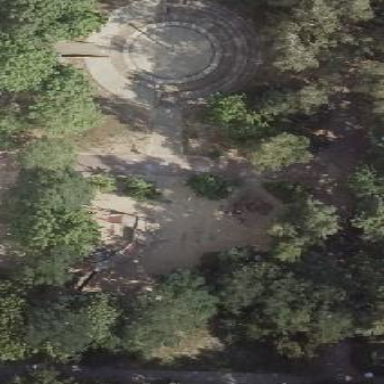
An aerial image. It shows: Playground area for leisure activities on the land.